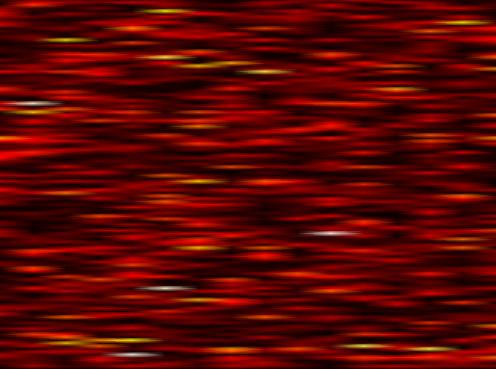
Label: FOFDM